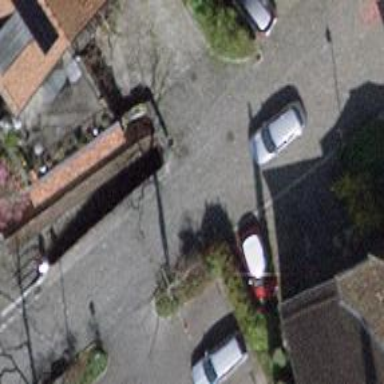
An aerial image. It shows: Pedestrian road with sett surface.